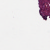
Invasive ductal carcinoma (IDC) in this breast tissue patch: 0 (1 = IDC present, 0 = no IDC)